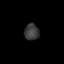
Tissue: prostate
Cell type: Epithelial cells
Senescence score: 0.3239
Nuclear area (px): 240
Mean DAPI intensity: 58.117